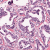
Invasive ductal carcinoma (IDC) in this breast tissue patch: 1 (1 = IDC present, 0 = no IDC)